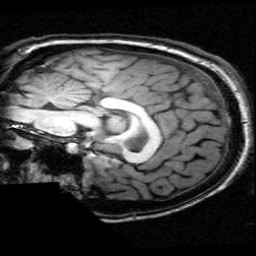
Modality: T1w
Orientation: sagittal
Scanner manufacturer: ge
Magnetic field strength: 3 T
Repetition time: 0.01222 s
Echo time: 0.005176 s